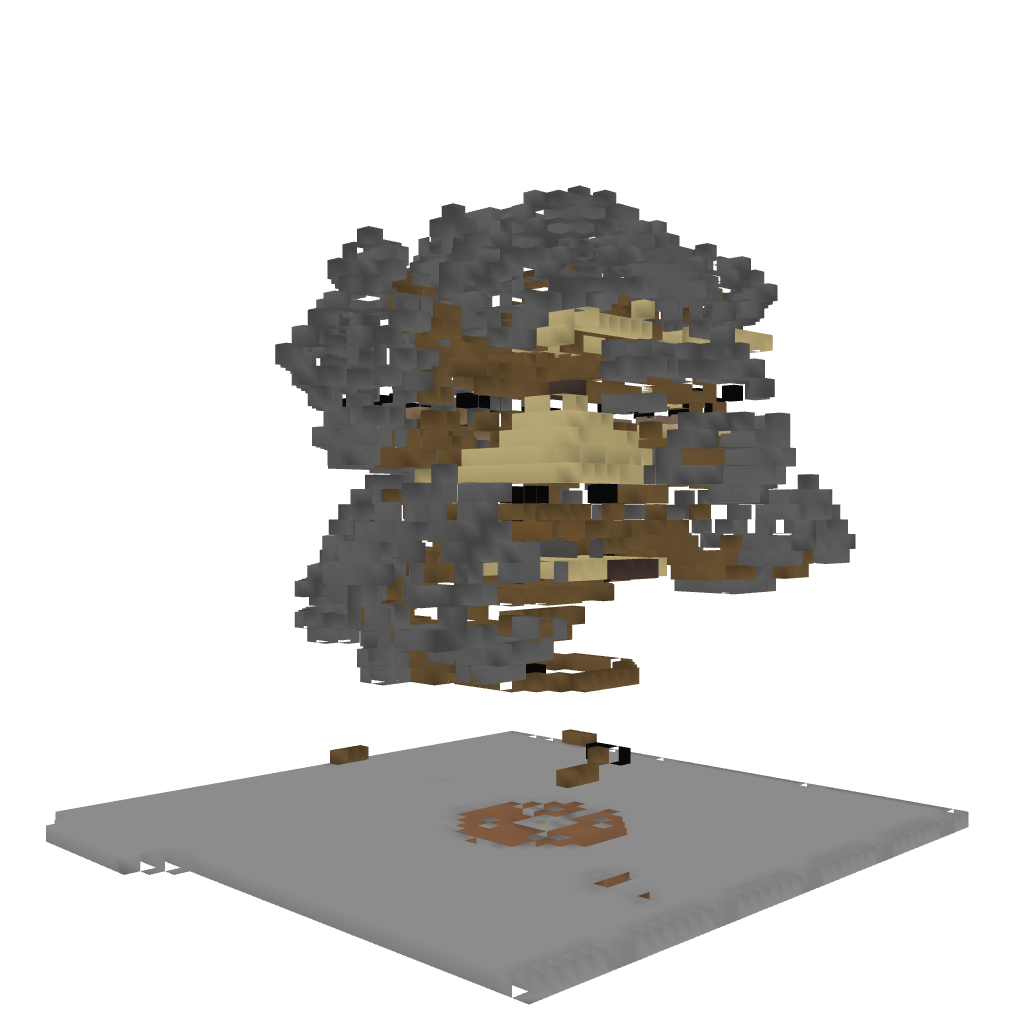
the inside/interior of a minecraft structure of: Tree House v1